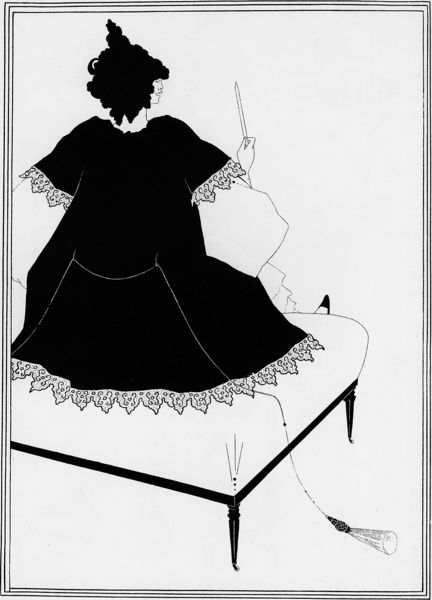
Titel: Salome auf der Bank, oder Maitresse d`Orchestre
Künstler: Aubrey Beardsley
Schlagwörter: fuß, umhang, weiß, sitzen, frau, frisur, grau, holz, kleid, profil, schwarz, zeichnung, gürtel, jacke, gesicht, kleidung, spitze, möbel, haare, mantel, borte, stock, sofa, modern, graphik, bank, hocker, jugendstil, polster, morgenmantel, nadel, druck, schwarzweiß, schuh, stift, troddel, schuspitze, schwarz weiß frau tisch